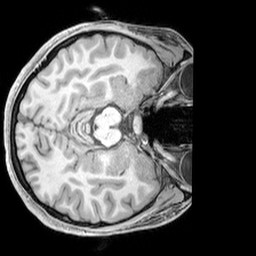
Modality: T1w
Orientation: axial
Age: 19
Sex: female
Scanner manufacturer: siemens
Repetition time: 2.3 s
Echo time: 0.00226 s